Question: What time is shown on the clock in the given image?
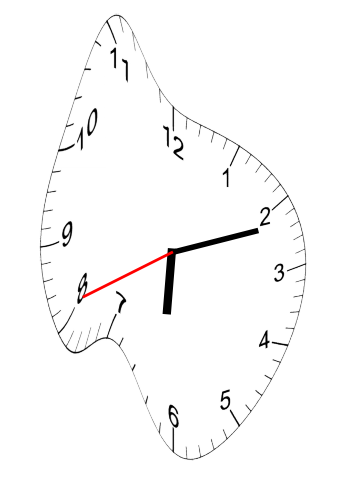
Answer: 06:11:41